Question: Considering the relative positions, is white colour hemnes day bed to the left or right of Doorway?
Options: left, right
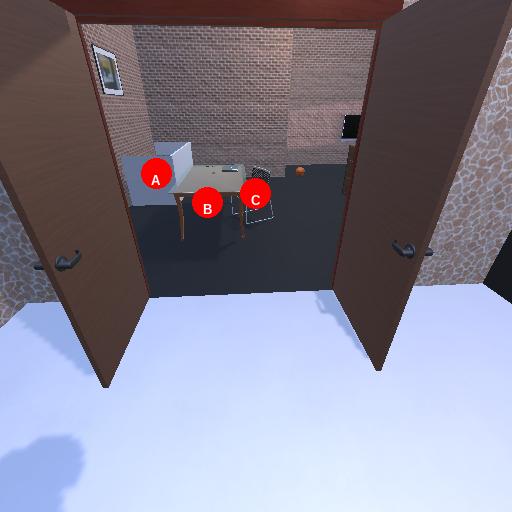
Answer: left